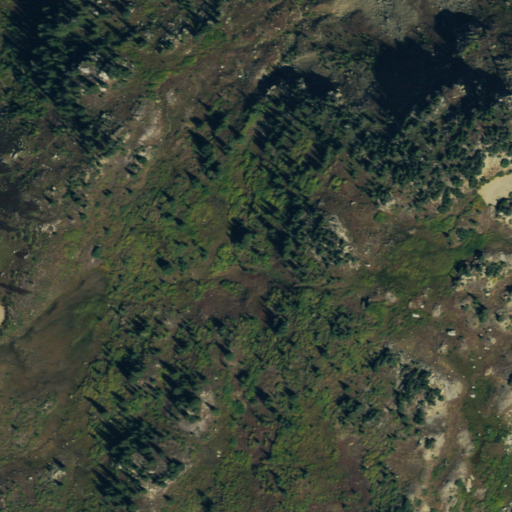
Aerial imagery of gap in Colorado named South Fork Pass containing shrub, evergreen forest, and woody wetlands